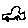
Label: car